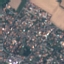
Land use / land cover: Residential